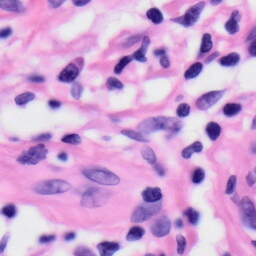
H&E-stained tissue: Skin